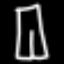
Label: pants